I will show an image sequence of human cooking. I have annotated the images with numbered circles. Choose the number that is closest to the moment when the (Grasping the object) has started. You are a five-time world champion in this game. Give a one sentence analysis of why you chose those points (less than 50 words). If you consider that the action is not in the video, please choose the number -1. Provide your answer at the end in a json file of this format: {"points": []}
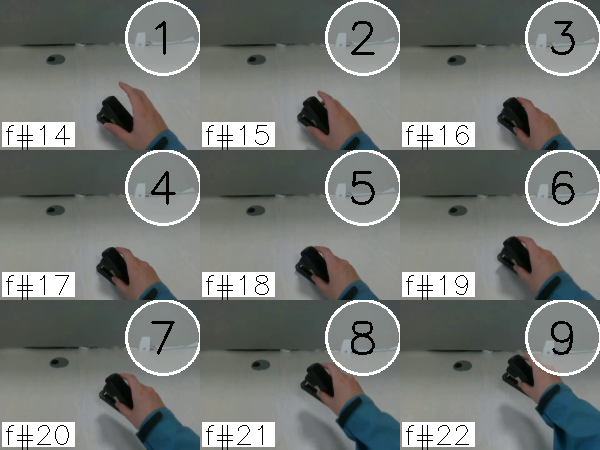
Frame 3 shows the clearest moment of hand-object contact.
{"points": [3]}